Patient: sex F, age 57
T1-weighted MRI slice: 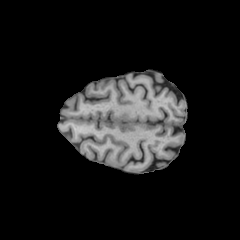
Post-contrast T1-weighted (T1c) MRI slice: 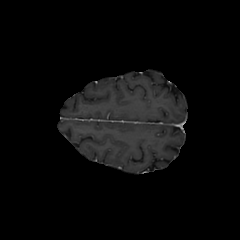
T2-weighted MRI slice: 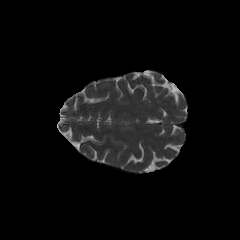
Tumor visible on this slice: no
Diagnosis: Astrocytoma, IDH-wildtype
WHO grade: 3